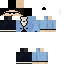
A male human skin with medium skin, wearing brown long hair dressed in a blue suit and black pants, featuring a closed mouth.